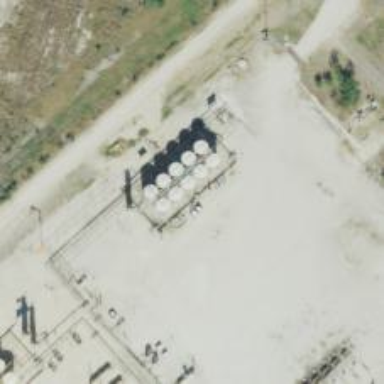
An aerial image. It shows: Storage tank that is man-made.